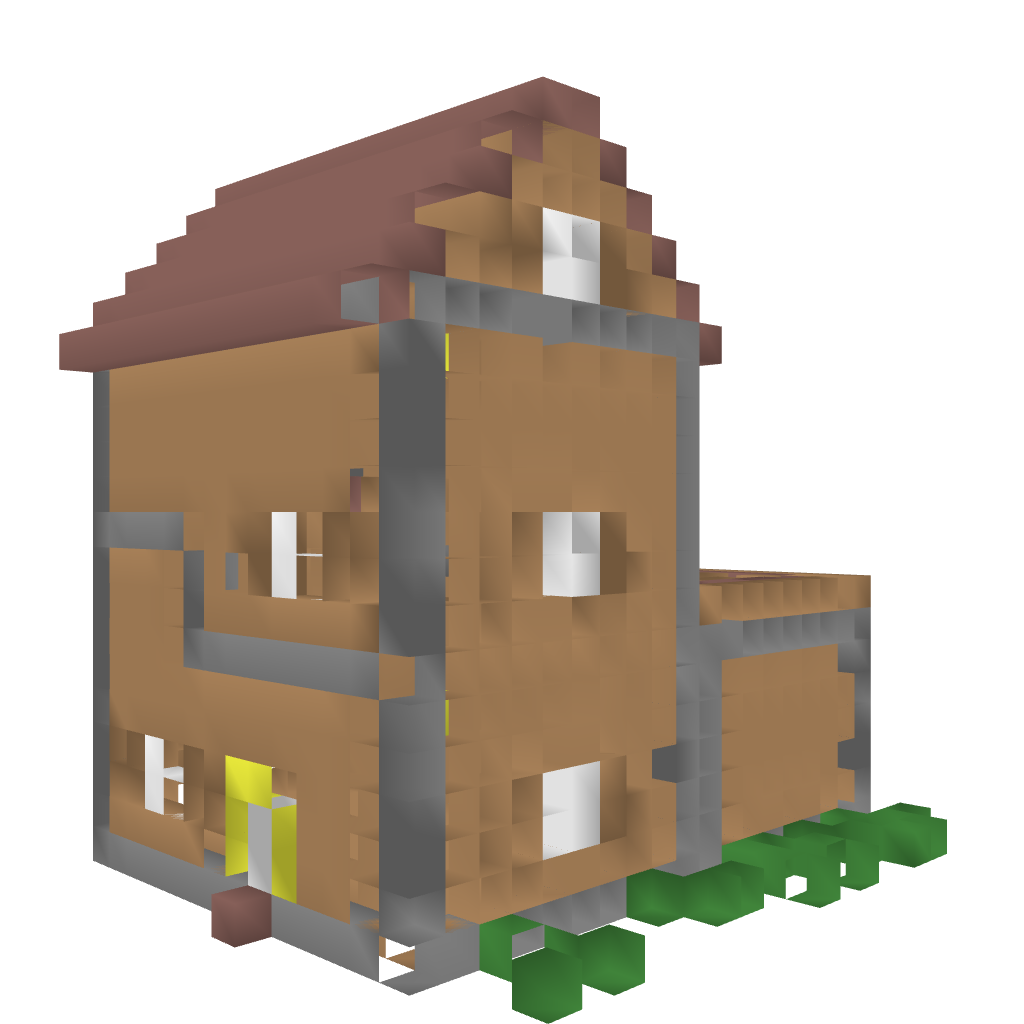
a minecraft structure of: high quality house made out of wood with a white door and white windows and some green grass